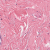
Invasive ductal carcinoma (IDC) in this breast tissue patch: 0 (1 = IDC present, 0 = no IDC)